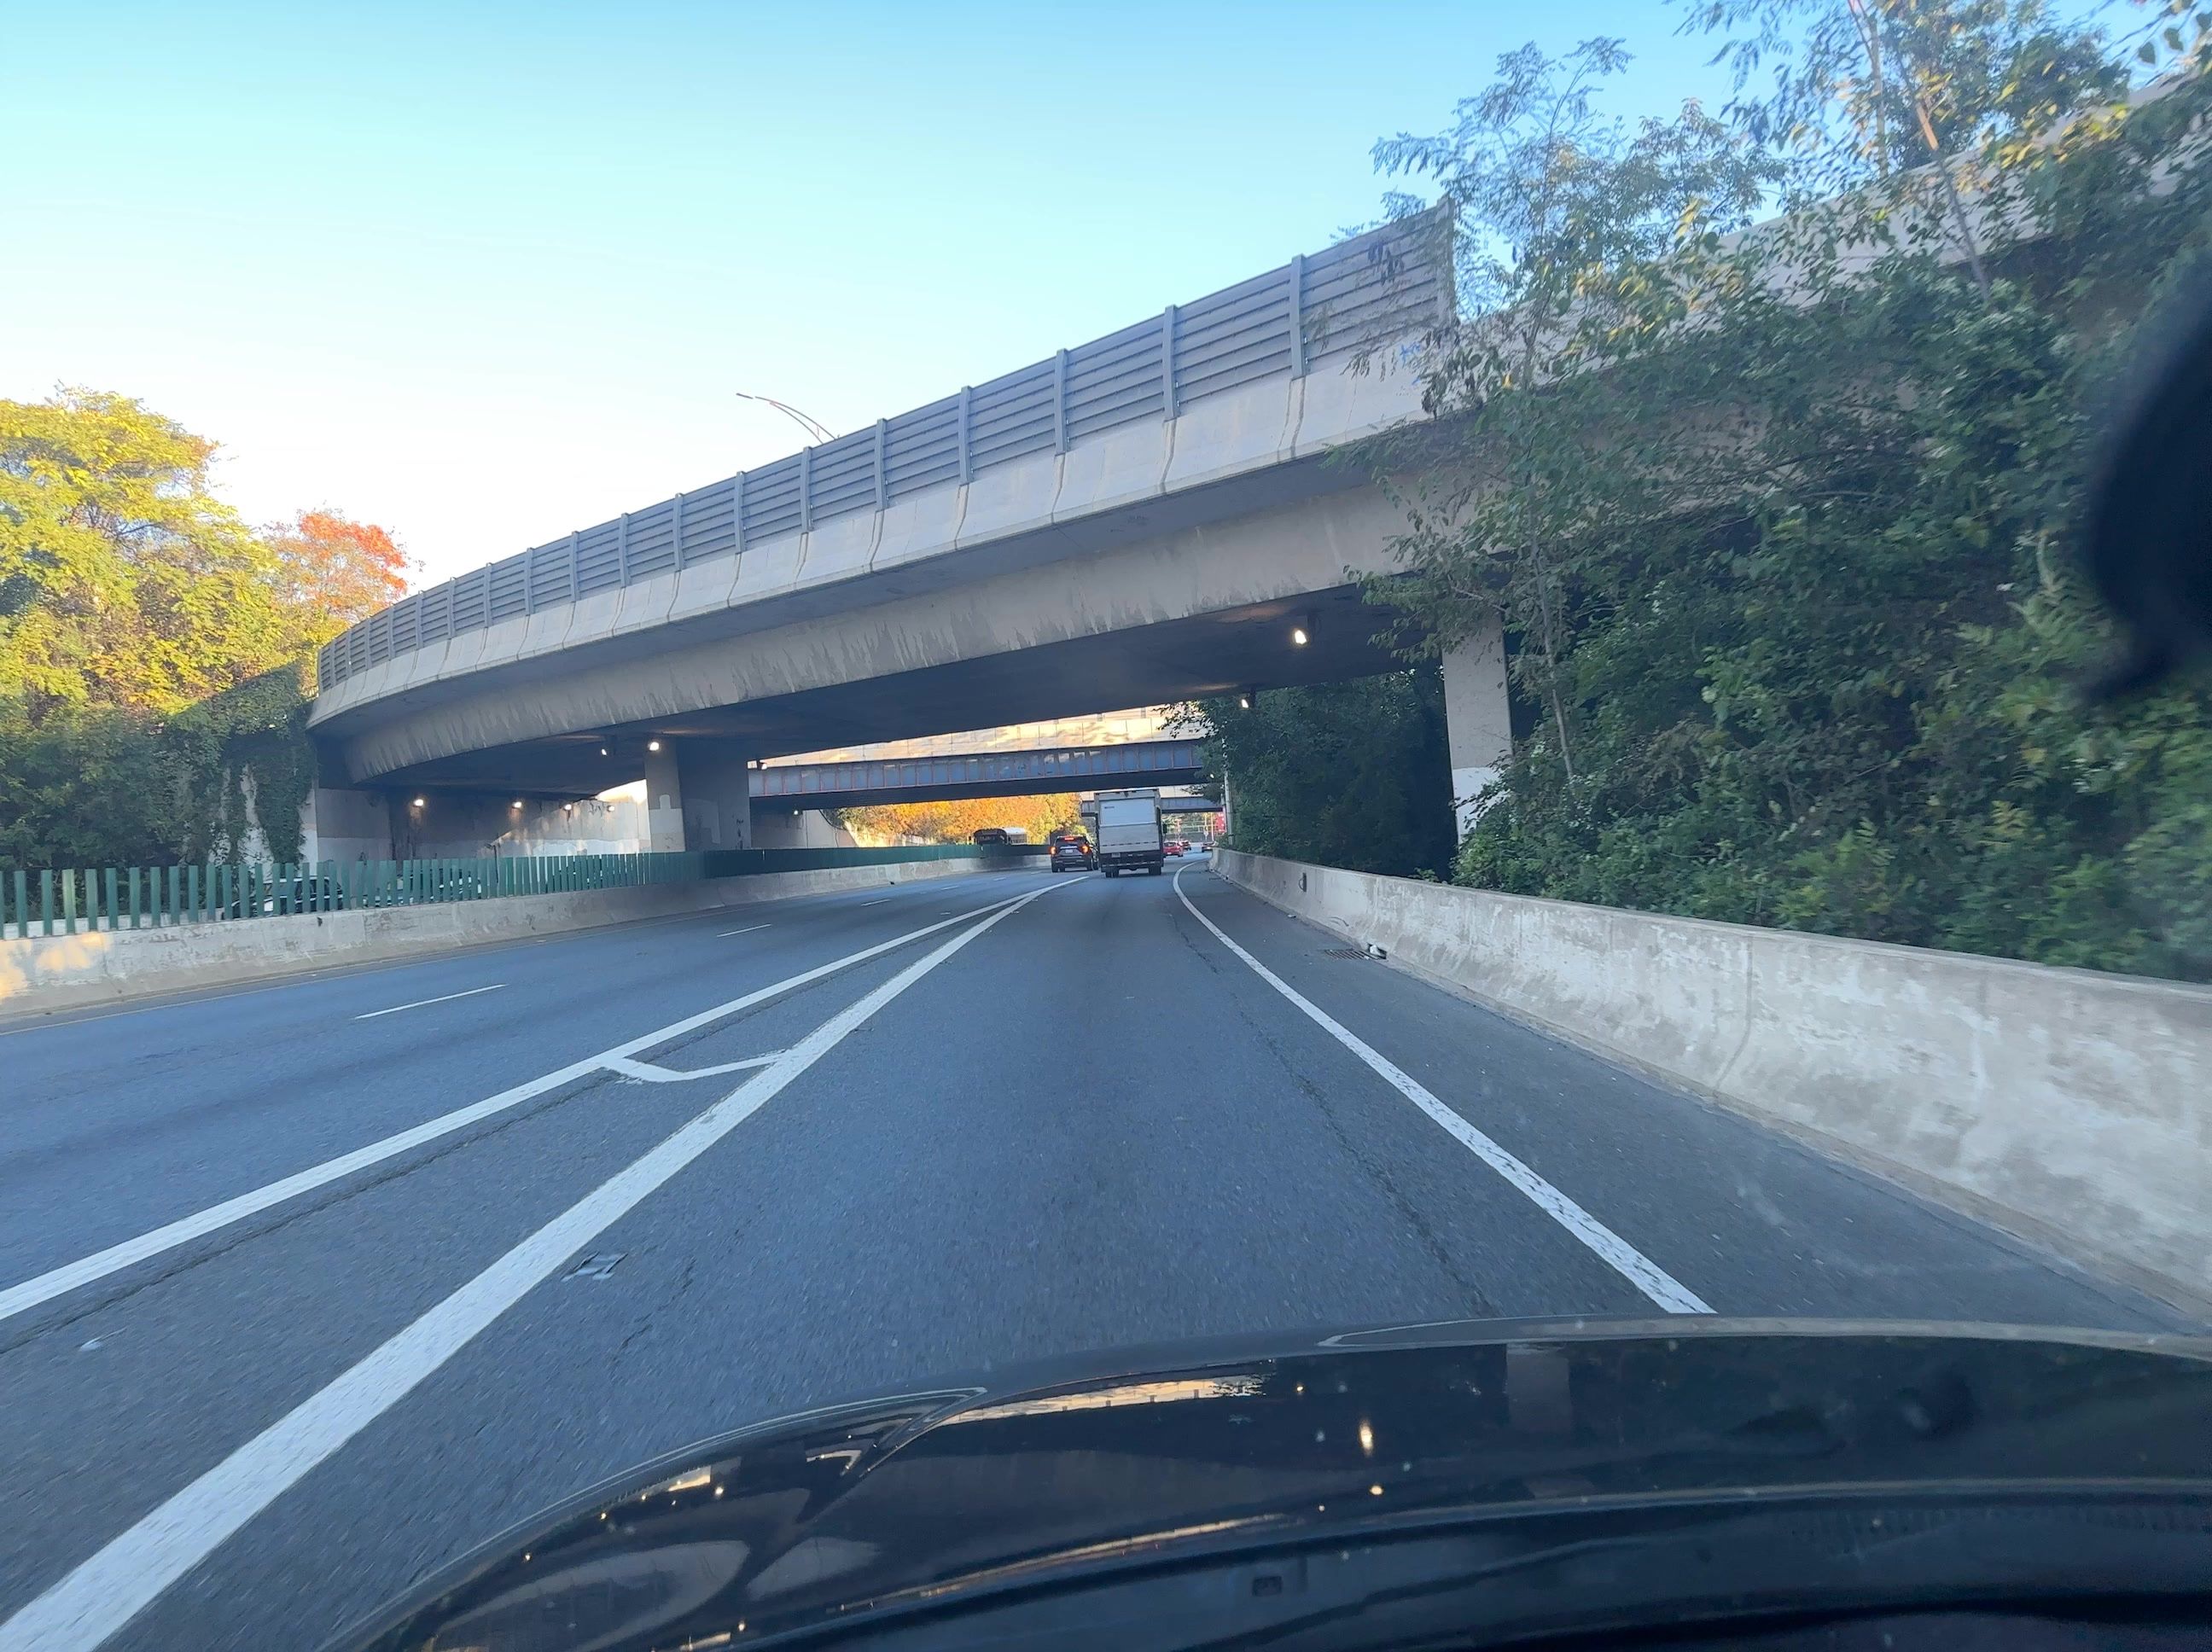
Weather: clear
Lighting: day
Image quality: good
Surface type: driving surface
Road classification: motorway_link
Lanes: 1
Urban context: urban centre
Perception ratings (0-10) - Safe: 2.48, Lively: 2.56, Beautiful: 3.7, Boring: 3.12, Depressing: 3.24, Wealthy: 3.63